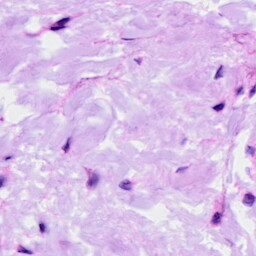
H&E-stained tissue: Ovarian